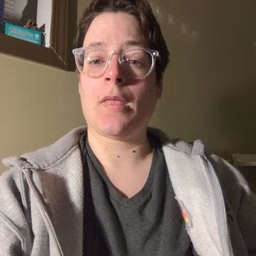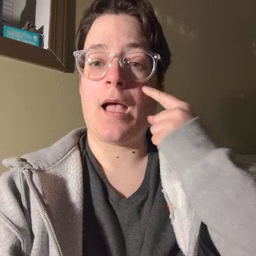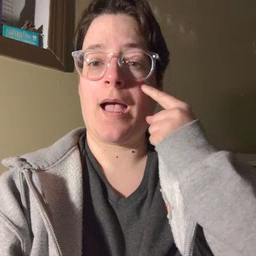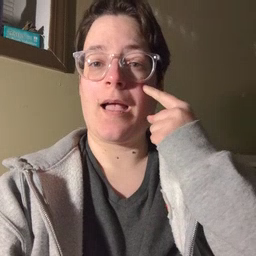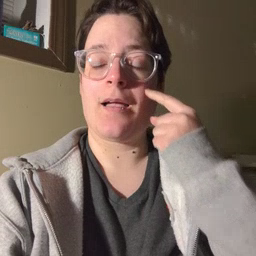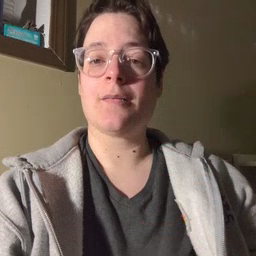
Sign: eye